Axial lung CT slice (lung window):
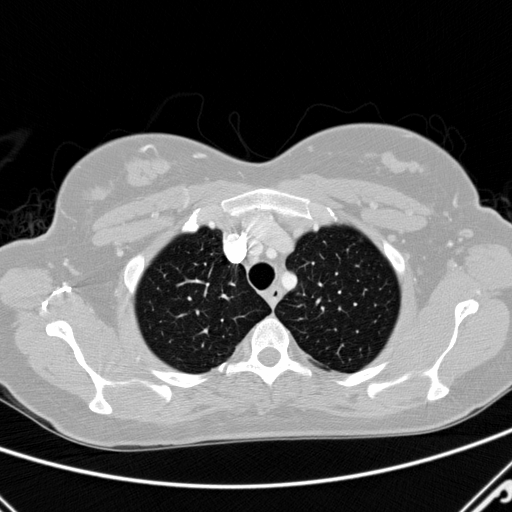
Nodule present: no